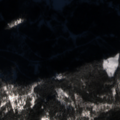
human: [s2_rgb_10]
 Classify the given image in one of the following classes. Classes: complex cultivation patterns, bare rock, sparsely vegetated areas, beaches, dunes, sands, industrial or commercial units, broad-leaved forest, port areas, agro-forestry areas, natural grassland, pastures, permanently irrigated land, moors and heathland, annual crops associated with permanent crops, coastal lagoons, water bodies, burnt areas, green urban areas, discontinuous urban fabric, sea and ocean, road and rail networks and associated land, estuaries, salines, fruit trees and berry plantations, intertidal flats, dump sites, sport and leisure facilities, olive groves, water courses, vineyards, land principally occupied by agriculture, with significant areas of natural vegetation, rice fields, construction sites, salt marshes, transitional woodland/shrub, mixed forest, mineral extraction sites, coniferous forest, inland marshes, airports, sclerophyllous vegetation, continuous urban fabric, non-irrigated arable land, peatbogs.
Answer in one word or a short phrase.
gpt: pastures, coniferous forest, mixed forest